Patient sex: F
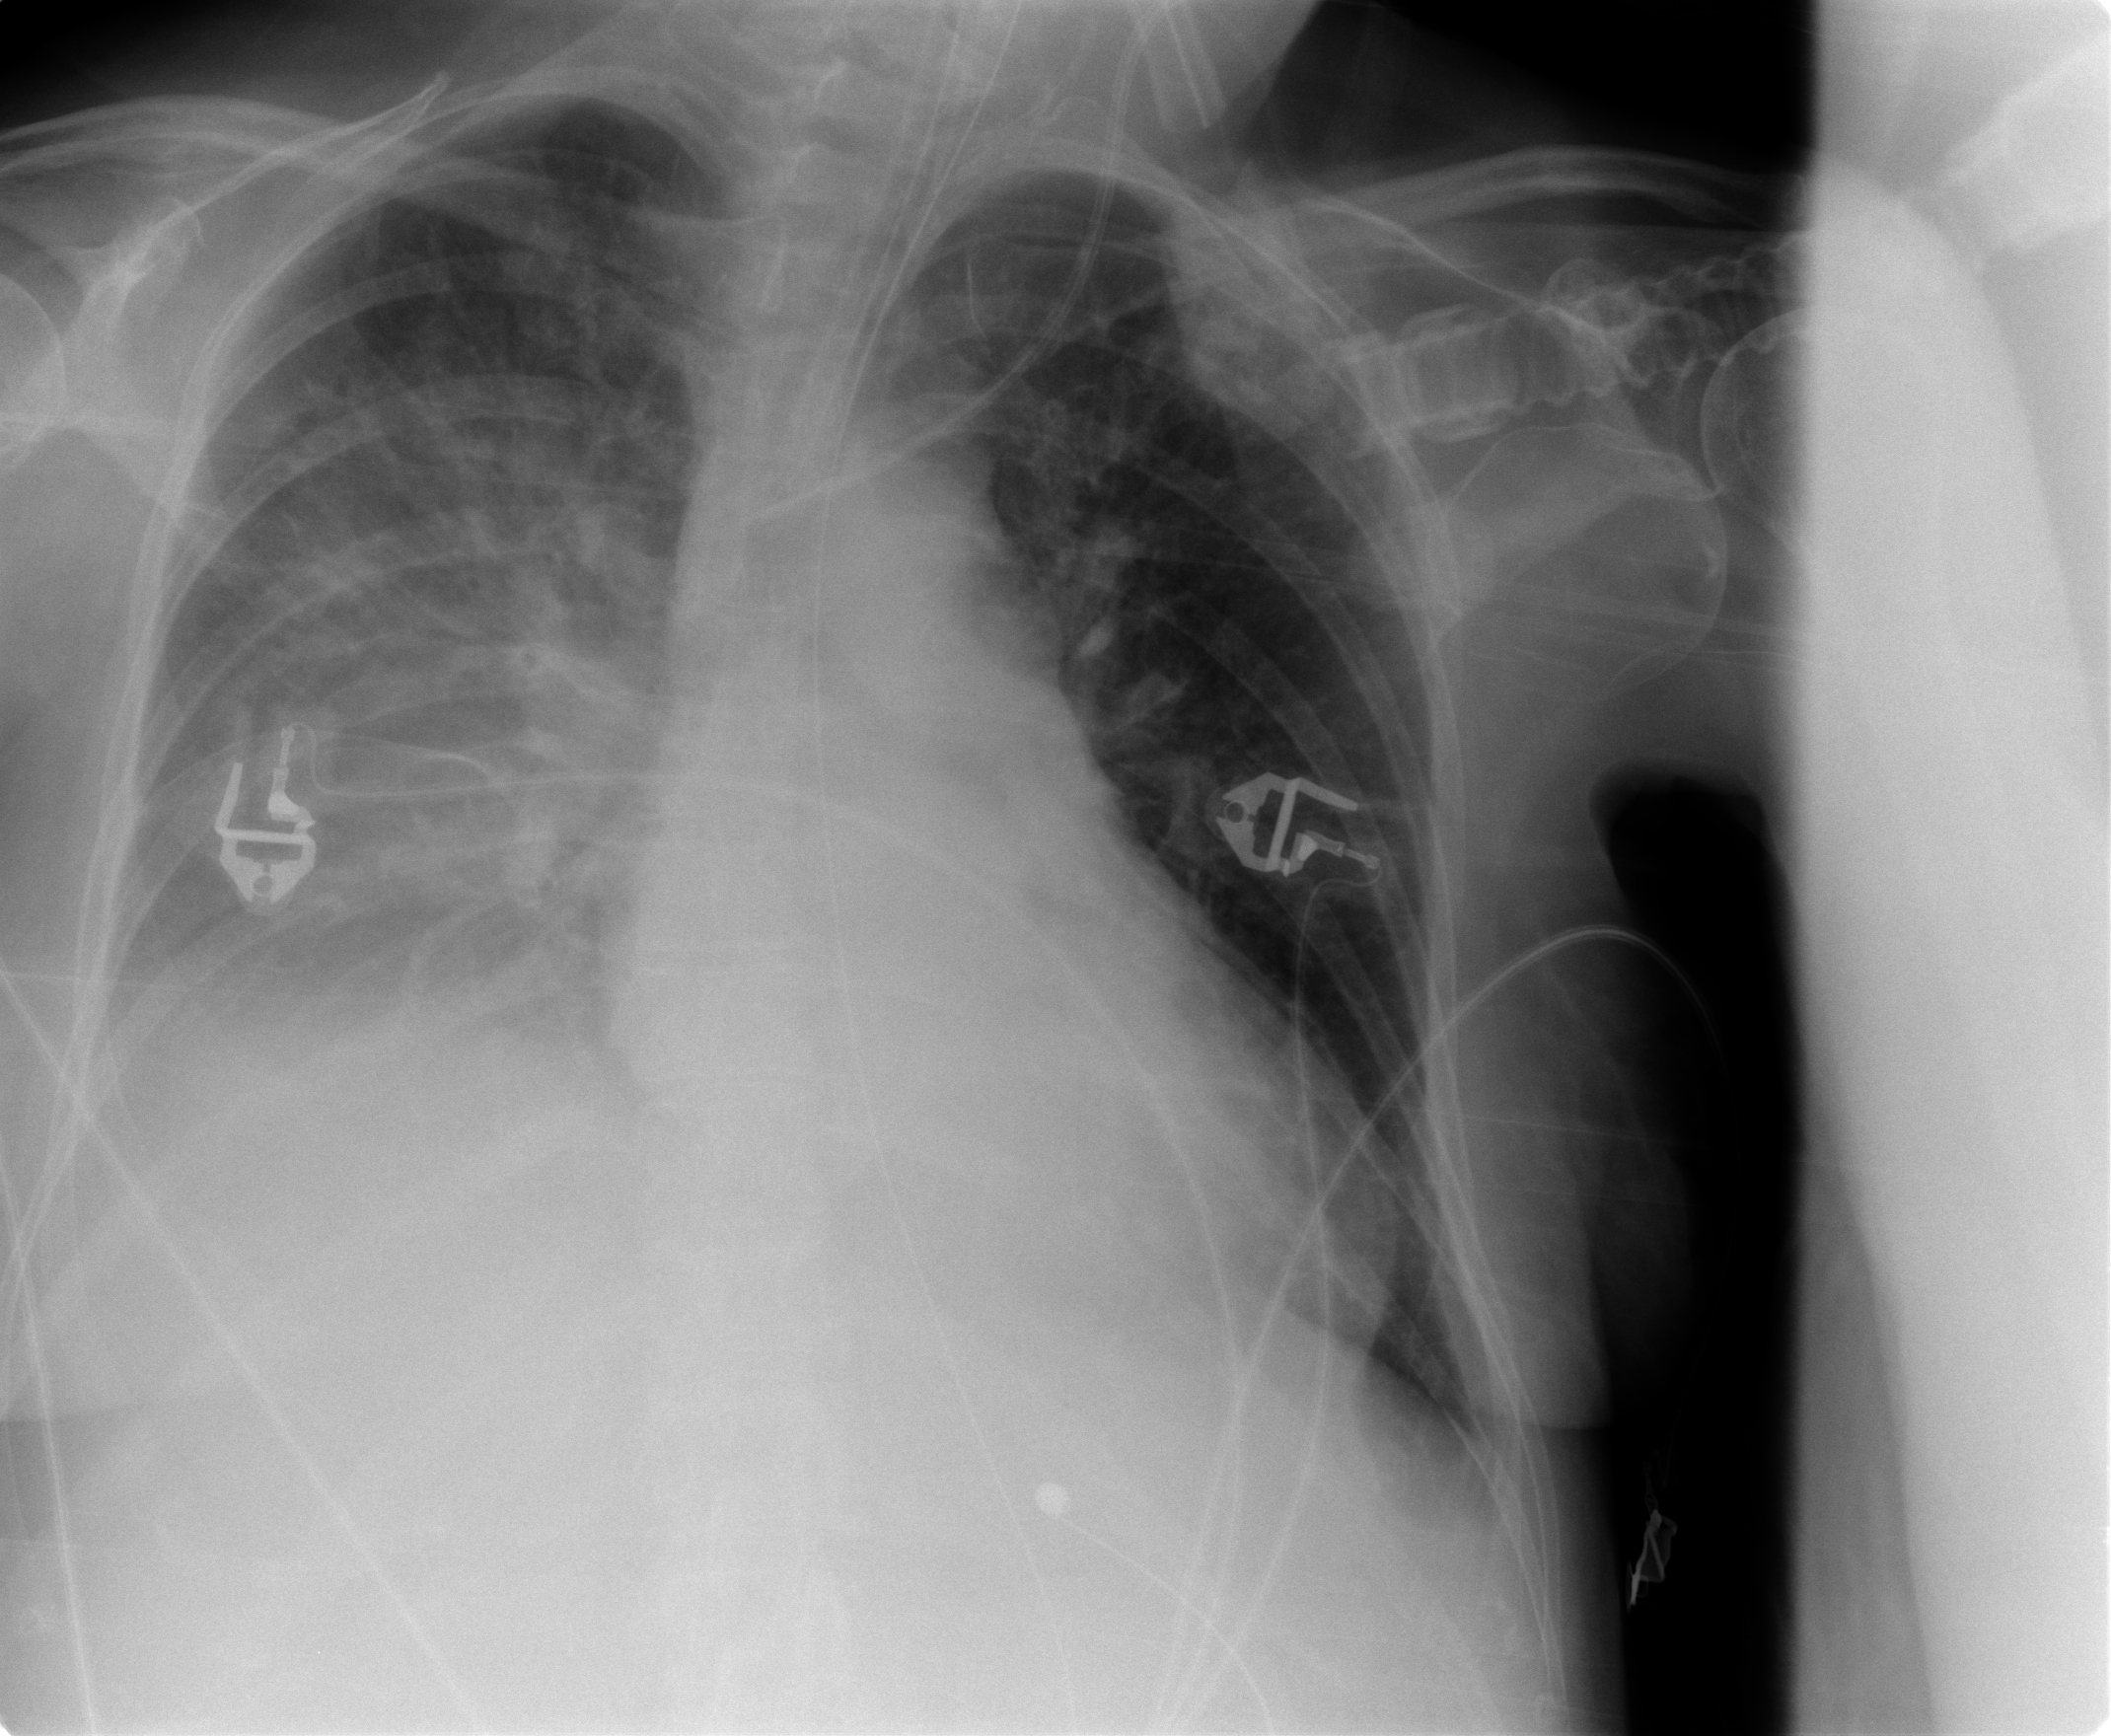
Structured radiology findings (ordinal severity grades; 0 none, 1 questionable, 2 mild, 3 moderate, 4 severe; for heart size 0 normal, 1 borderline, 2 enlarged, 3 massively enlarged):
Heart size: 2
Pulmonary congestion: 2
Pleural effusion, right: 2
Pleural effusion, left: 0
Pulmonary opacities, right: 3
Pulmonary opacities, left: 2
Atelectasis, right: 0
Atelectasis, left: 0